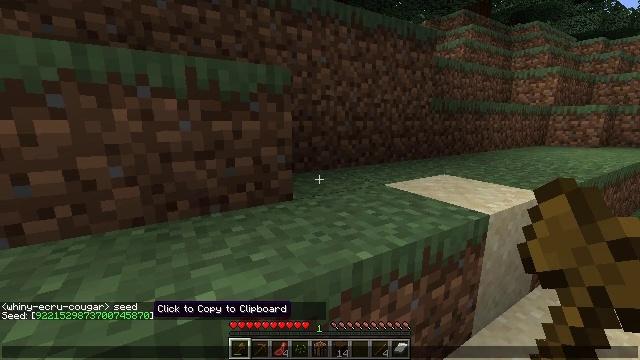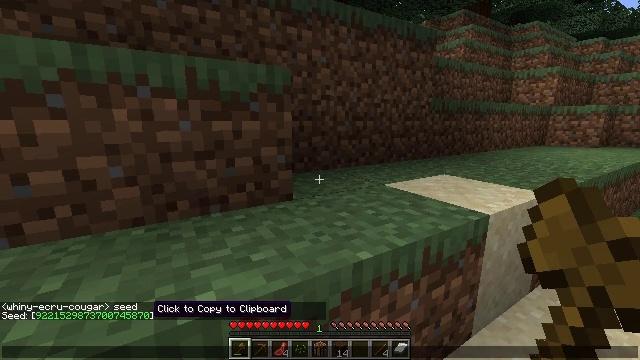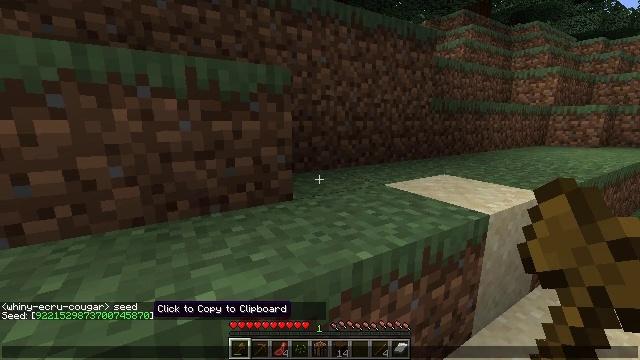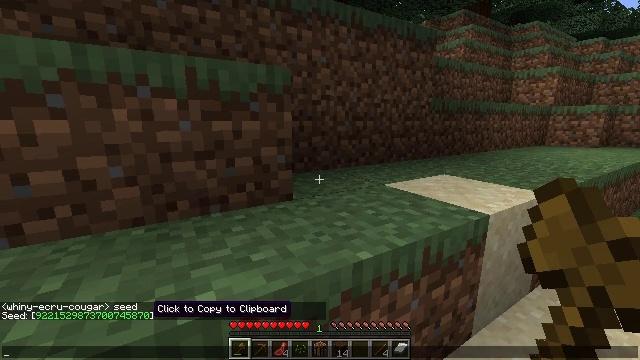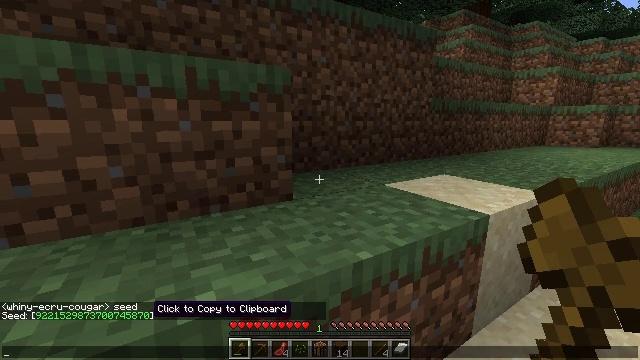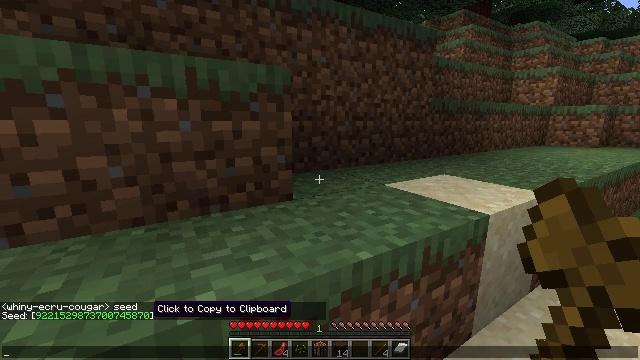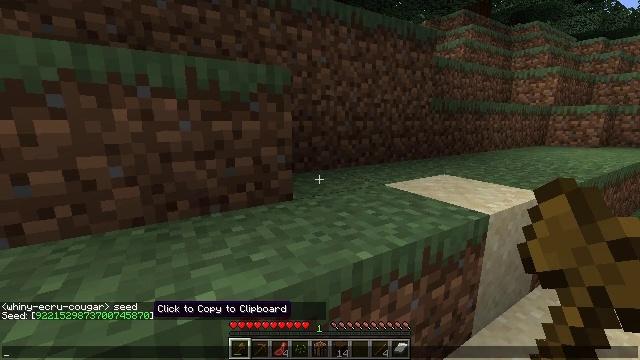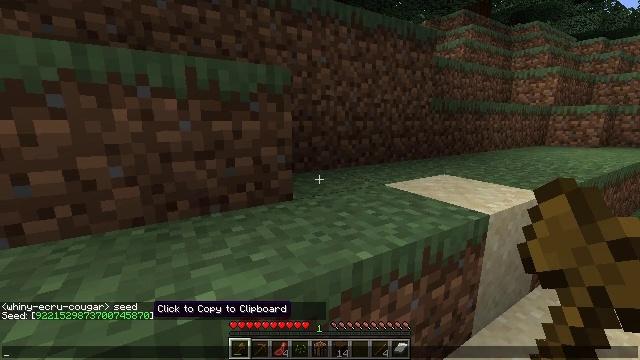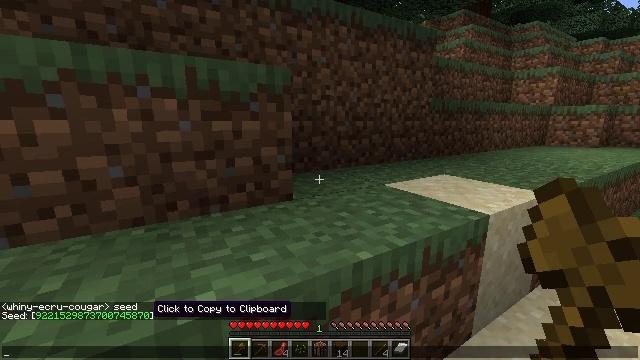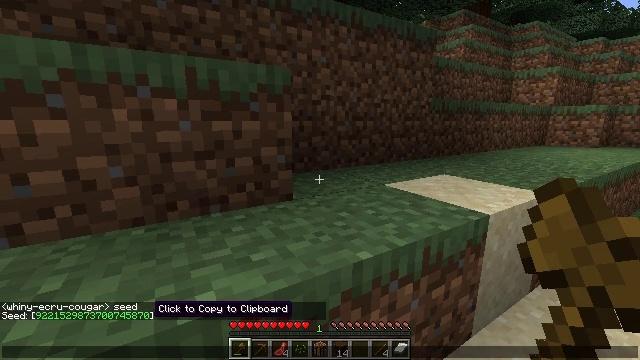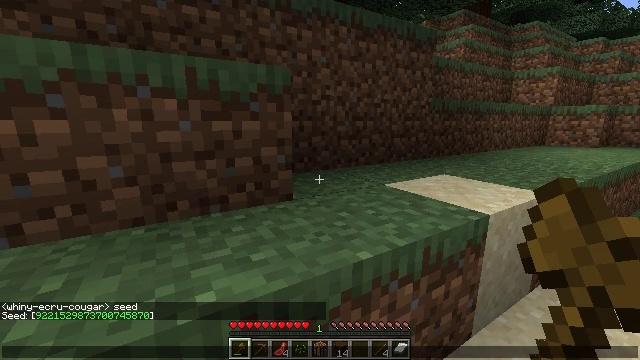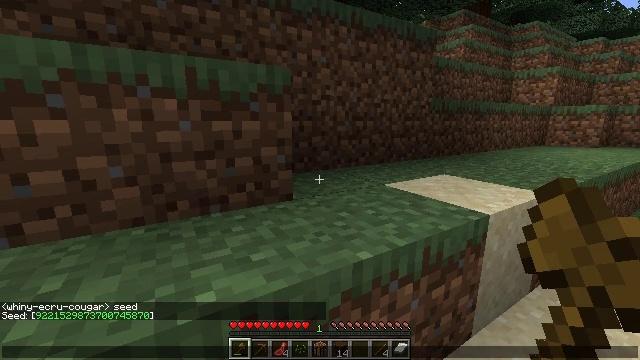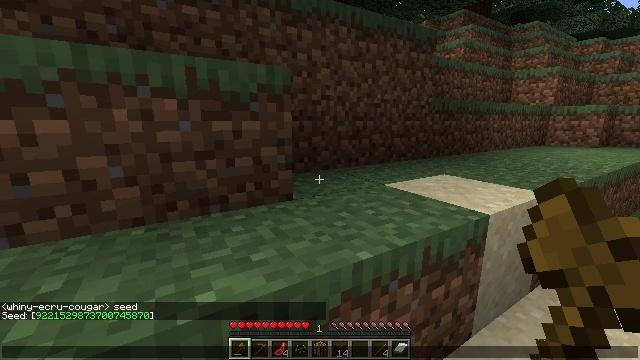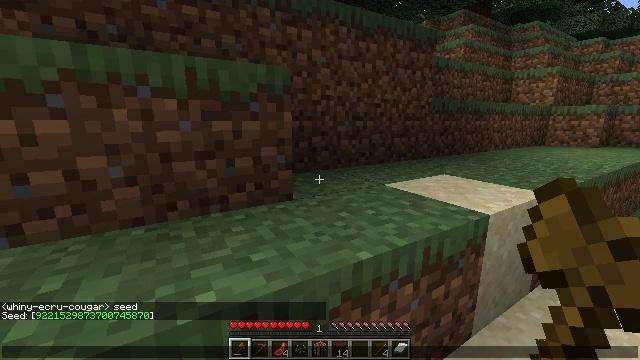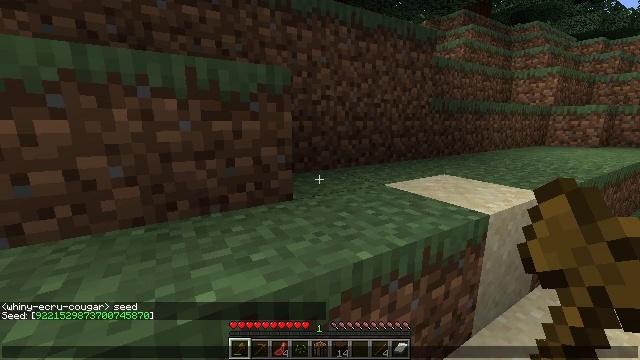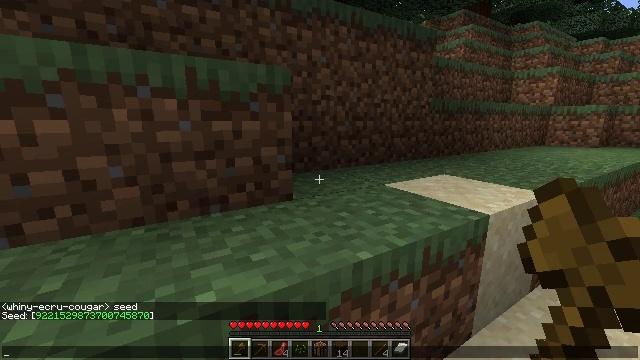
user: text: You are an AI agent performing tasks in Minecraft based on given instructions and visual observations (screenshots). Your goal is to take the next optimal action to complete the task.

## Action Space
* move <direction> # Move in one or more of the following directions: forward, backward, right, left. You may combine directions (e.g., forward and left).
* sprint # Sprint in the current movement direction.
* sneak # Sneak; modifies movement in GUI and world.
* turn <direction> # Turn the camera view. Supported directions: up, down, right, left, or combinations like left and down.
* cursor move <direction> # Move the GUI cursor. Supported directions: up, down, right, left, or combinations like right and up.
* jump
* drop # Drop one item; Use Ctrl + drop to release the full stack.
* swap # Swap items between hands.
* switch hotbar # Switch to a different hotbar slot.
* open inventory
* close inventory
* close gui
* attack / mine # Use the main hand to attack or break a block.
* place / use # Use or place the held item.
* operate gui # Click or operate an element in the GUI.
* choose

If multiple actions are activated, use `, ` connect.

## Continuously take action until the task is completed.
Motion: motion action
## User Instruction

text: Gather sweet berries from the bush.
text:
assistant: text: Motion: no_op
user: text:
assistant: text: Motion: operate gui
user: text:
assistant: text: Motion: operate gui
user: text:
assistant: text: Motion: no_op
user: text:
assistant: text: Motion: no_op
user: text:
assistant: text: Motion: no_op
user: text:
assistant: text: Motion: no_op
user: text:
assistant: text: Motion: no_op
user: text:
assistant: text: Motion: no_op
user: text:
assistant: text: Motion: cursor move right
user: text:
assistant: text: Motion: cursor move right and up
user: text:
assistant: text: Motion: cursor move right and up
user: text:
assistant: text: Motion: cursor move right and up
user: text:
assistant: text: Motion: cursor move right and up
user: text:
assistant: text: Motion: cursor move up
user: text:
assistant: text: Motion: cursor move up
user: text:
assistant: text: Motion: no_op
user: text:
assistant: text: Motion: no_op
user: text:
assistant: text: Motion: no_op
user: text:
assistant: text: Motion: no_op
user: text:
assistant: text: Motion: no_op
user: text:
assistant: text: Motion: close gui
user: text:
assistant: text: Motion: no_op
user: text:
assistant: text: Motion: no_op
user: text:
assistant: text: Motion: turn right
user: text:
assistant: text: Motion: no_op
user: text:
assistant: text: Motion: no_op
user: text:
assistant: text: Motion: move forward
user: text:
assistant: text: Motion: move forward, turn right
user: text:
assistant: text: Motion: move forward, turn right